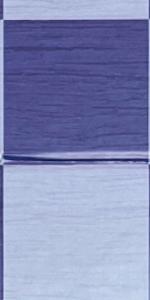
Label: Empty